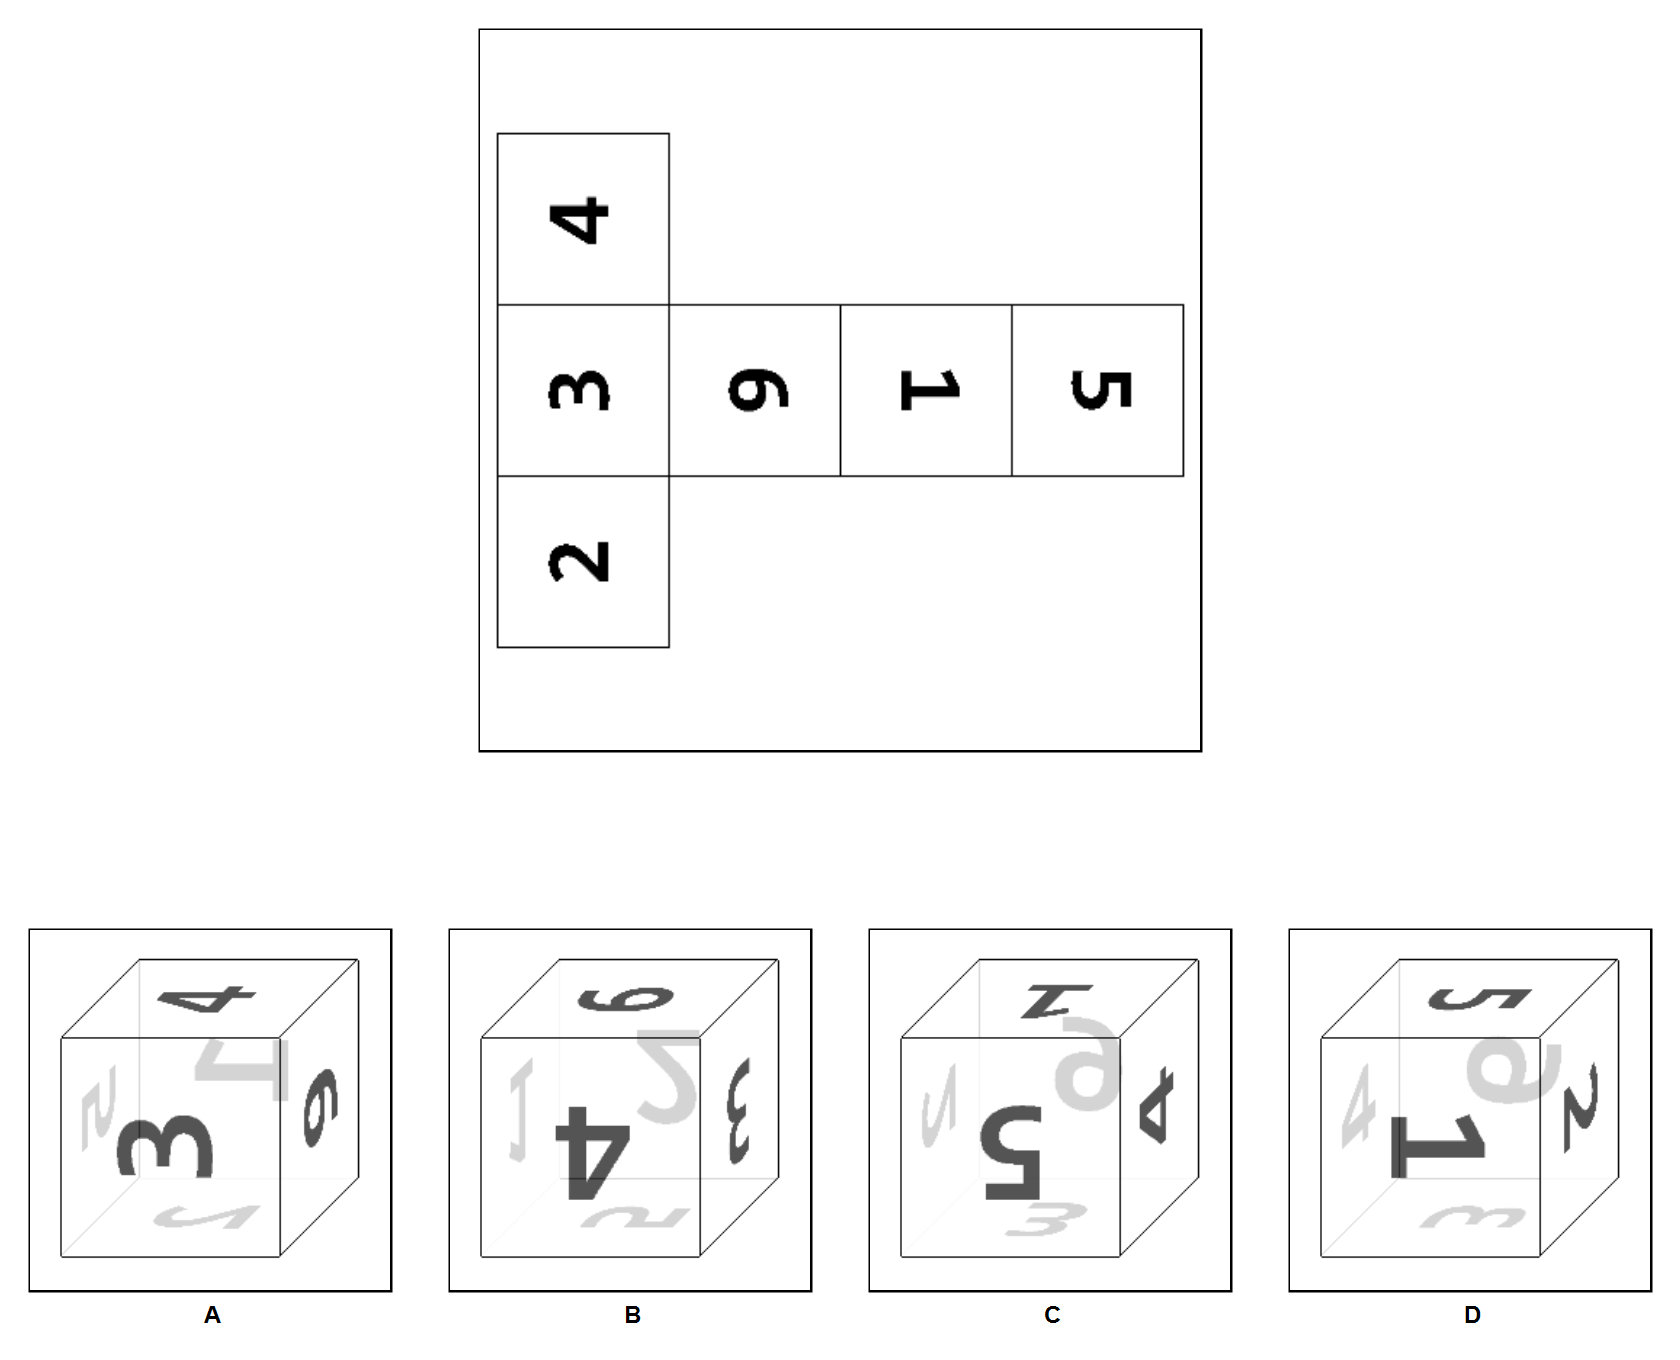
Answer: D